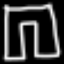
Label: pants